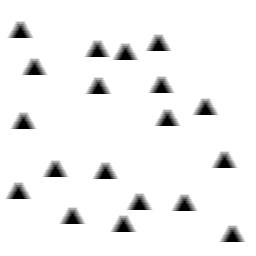
Squares: 0
Triangles: 19
Stars: 0
Total shapes: 19